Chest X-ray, PA view. Patient: 41 years old, sex M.
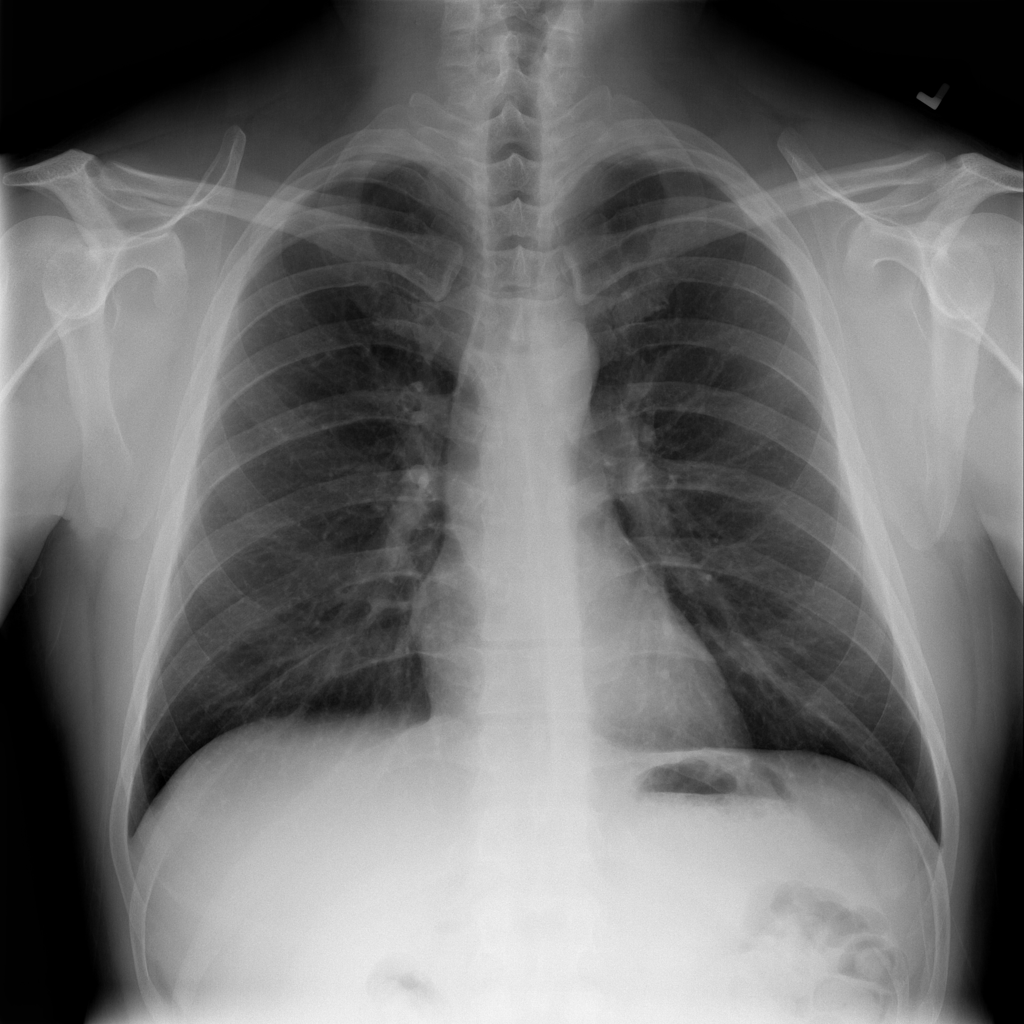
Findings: No Finding